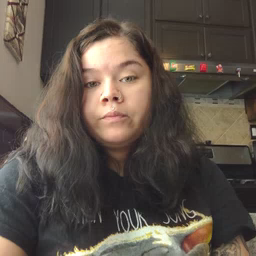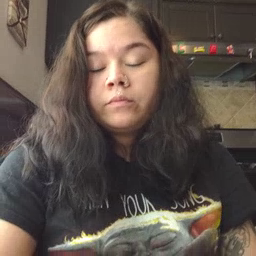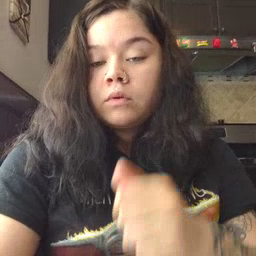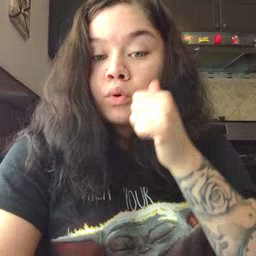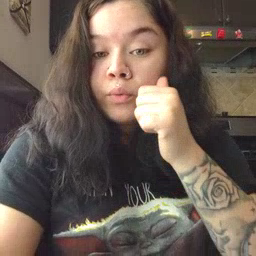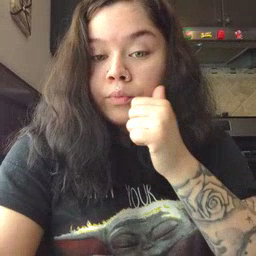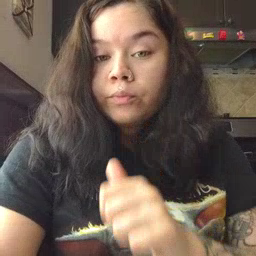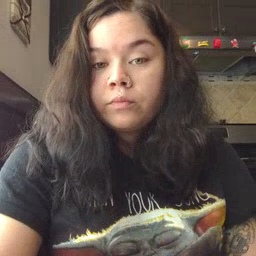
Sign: girl